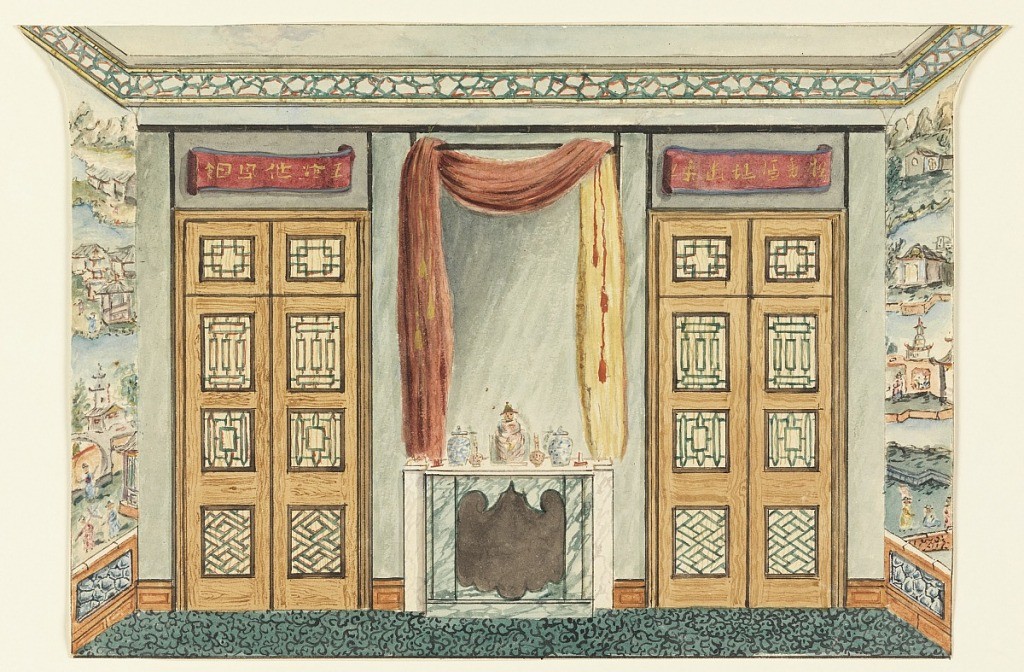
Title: Interior with Chinese Wallpaper
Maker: Frederick Crace, English, 1779–1859
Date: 1802 or earlier
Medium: Pen and black ink, brush and watercolor on white wove paper, silhouetted
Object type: Drawing
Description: Horizontal rectangle. Design for the Royal Pavilion, Brighton. The wall facing the spectator has a central mantelpiece of green and white marble surmounted by a tall mirror, which is framed by a drapery hung over a rod. To left and right are doorways over which are painted scrolls bearing Chinese characters.

Original album associated with this collection still exists.  See 1948-40-1 accessory